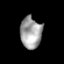
Tissue: prostate
Cell type: Endothelial cells
Senescence score: 0.7105
Nuclear area (px): 659
Mean DAPI intensity: 160.683